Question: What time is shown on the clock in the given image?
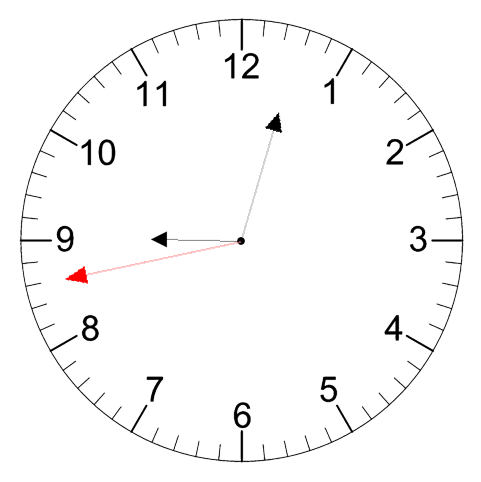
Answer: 09:02:43